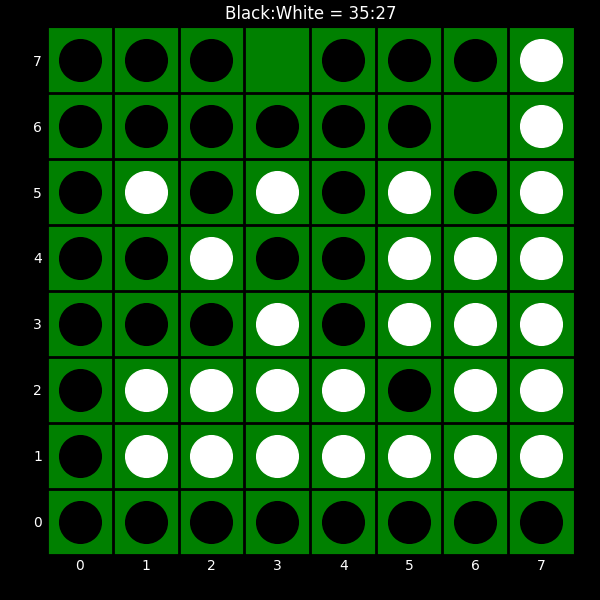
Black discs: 35
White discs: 27